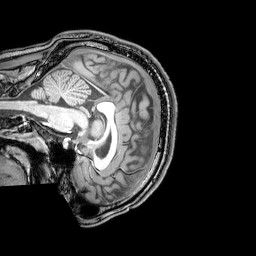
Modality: T1w
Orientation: sagittal
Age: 22
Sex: male
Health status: healthy
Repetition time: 0.081 s
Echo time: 0.037 s